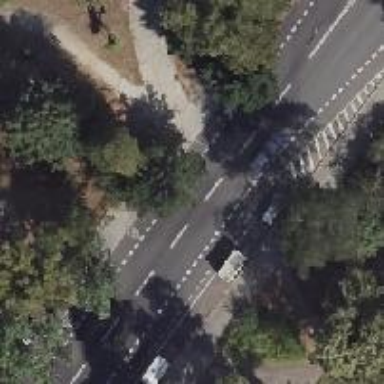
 there is parallel parking available in the lane."